Question: I know that this question is asked many times in SO,and I've tried to follow 20 web page content..
<URL>
<URL>
<URL>
<URL>
etc etc pages...
Basically my code <URL> is Androidhive.info
My issue is-- in log cat it is displaying the location but it is not saving in my database..
I have a php file at server and I am calling it by on button click..My motto is
1.On button click it should send the location(this task completed)
2.App should run in background and send location details in time intervals(task pending)
As suggested in SO I've extended service but I am not using any alarm manager or job scheduler here
It is making my code clumsy..
So what code should be written in onLocationchanged method so that it will send data to server whenever location is changed(program will run for every n minutes)
Code snippets::
1.GPSTracker.java
'''
public class GPSTracker extends Service implements LocationListener
{
statements;
}
'''
2.some part in GPSTracker.java
'''
public void onLocationChanged(Location location)
{
latitude = location.getLatitude();
longitude = location.getLongitude();
locationManager.requestLocationUpdates(LocationManager.GPS_PROVIDER,1000,0, this);
Log.e("onLocationChanged",Double.toString(latitude));
Log.e("onLocationChanged",Double.toString(longitude));
}
'''
3.MainActivity.java
'''
btnShowLocation.setOnClickListener(new View.OnClickListener()
{
@Override
public void onClick(View arg0)
{
new LongOperation().execute();
}
}
'''
4.MainActivity.java
'''
private class LongOperation extends AsyncTask<String, Void, Void>
{
protected void onPreExecute()
{
}
protected Void doInBackground(String... urls)
{
ArrayList<NameValuePair> paramss = new ArrayList<NameValuePair>();
paramss.add(new BasicNameValuePair("latti", latti));
paramss.add(new BasicNameValuePair("longi", longi));
try
{
HttpClient httpclient = new DefaultHttpClient();
HttpPost httppost = new HttpPost("http:///insertData.php");
httppost.setEntity(new UrlEncodedFormEntity(paramss));
HttpResponse response = httpclient.execute(httppost);
HttpEntity entity = response.getEntity();
is = entity.getContent();
Log.e("pass 1", "connection success ");
}
catch(Exception e)
{
Log.e("Fail 1", e.toString());
Toast.makeText(getApplicationContext(), "Invalid IP Address",
Toast.LENGTH_LONG).show();
}
try
{
BufferedReader reader = new BufferedReader
(new InputStreamReader(is,"iso-8859-1"),8);
StringBuilder sb = new StringBuilder();
while ((line = reader.readLine()) != null)
{
sb.append(line + "
");
}
is.close();
result = sb.toString();
Log.e("pass 2", "connection success ");
}
catch(Exception e)
{
Log.e("Fail 2", e.toString());
}
try
{
JSONObject json_data = new JSONObject(result);
code=(json_data.getInt("code"));
if(code==1)
{
FLAG=1;
}
else
{
FLAG=0;
}
}
catch(Exception e)
{
Log.e("Fail 3", e.toString());
}
return null;
}
}
'''
Any suggestion would be of great help..
Kindly inform if any more code snippets are required
I am doing this project in Android studio
LOG::
'''
02-02 10:52:22.180 15792-15792/com.example.mylocation E/onLocationChanged: 17.<PHONE>
02-02 10:52:22.180 15792-15792/com.example.mylocation E/onLocationChanged: 78.<PHONE>
02-02 10:52:24.050 15792-16248/com.example.mylocation E/pass 1: connection success
02-02 10:52:24.070 15792-16248/com.example.mylocation E/pass 2: connection success
02-02 10:53:22.130 15792-15792/com.example.mylocation E/onLocationChanged: 17.<PHONE>
02-02 10:53:22.130 15792-15792/com.example.mylocation E/onLocationChanged: 78.<PHONE>
02-02 10:54:22.070 15792-15792/com.example.mylocation E/onLocationChanged: 17.<PHONE>
02-02 10:54:22.070 15792-15792/com.example.mylocation E/onLocationChanged: 78.<PHONE>
02-02 10:55:22.120 15792-15792/com.example.mylocation E/onLocationChanged: 17.373314
02-02 10:55:22.120 15792-15792/com.example.mylocation E/onLocationChanged: 78.<PHONE>
'''
every minute it is giving me the location update in log..but this data is not sent to database
I've written http call in doInBackground() so the control is not passing to that method...it is never called again..
when I used pending intent this screen is the output,even though my GPS settings are enabled
added code::
'''
public Location getLocation()
{
try
{
intent = new Intent("com.example.dotweb.mylocation");
pi = PendingIntent.getBroadcast(getApplicationContext(),0, intent, 0);
locationManager = (LocationManager) mContext
isGPSEnabled = locationManager
.isProviderEnabled(LocationManager.GPS_PROVIDER);
isNetworkEnabled = locationManager
.isProviderEnabled(LocationManager.NETWORK_PROVIDER);
if (!isGPSEnabled && !isNetworkEnabled) {
} else {
this.canGetLocation = true;
if (isNetworkEnabled)
{
locationManager.requestLocationUpdates(LocationManager.NETWORK_PROVIDER,60000,0, this);
Log.d("Network", "Network");
if (locationManager != null)
{
location = locationManager
.getLastKnownLocation(LocationManager.NETWORK_PROVIDER);
if (location != null) {
latitude = location.getLatitude();
longitude = location.getLongitude();
}
}
}
if (isGPSEnabled) {
if (location == null)
{
locationManager.requestLocationUpdates(LocationManager.GPS_PROVIDER,60000,0, this);
Log.d("GPS Enabled", "GPS Enabled");
if (locationManager != null) {
location = locationManager
.getLastKnownLocation(LocationManager.GPS_PROVIDER);
if (location != null) {
latitude = location.getLatitude();
longitude = location.getLongitude();
}
}
}
}
}
} catch (Exception e) {
e.printStackTrace();
}
return location;
}
'''
neither 'locationManager.requestLocationUpdates(LocationManager.GPS_PROVIDER,60000,0, this);'
nor 'locationManager.requestLocationUpdates(LocationManager.GPS_PROVIDER,60000,0, pi);' is doing the trick

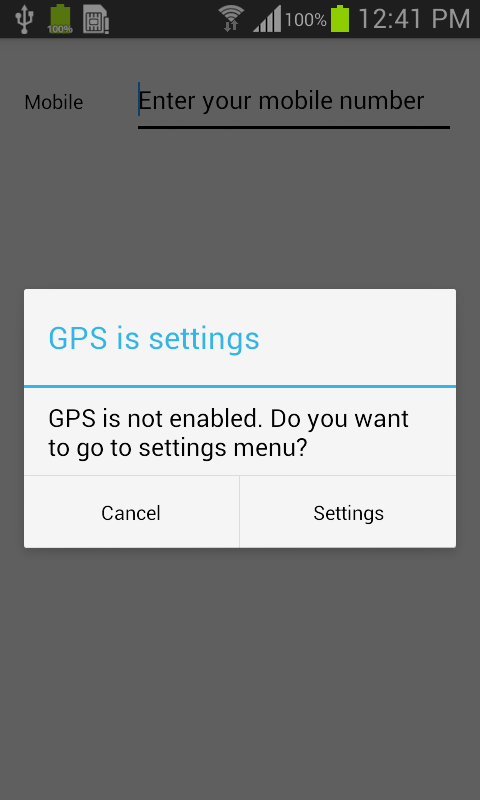
Answer: '''
@Override
public void onLocationChanged(Location location)
{
latitude = location.getLatitude();
longitude = location.getLongitude();
new LongOperation(latitude, longitude).execute();
}
'''
'LongOperation' is an 'AsyncTask class' which has 'http call'
'''
try {
HttpClient httpclient = new DefaultHttpClient();
HttpPost httppost = new HttpPost("www.abc.com/kkk/ppp/nnn/update.php");
httppost.setEntity(new UrlEncodedFormEntity(paramss));
HttpResponse response = httpclient.execute(httppost);
HttpEntity entity = response.getEntity();
is = entity.getContent();
Log.e("pass 1", "connection success ");
} catch (Exception e) {
Log.e("Fail 1", e.toString());
}
'''